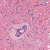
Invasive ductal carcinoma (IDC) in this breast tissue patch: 1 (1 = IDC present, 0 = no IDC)